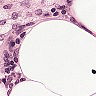
Metastatic tissue present: no